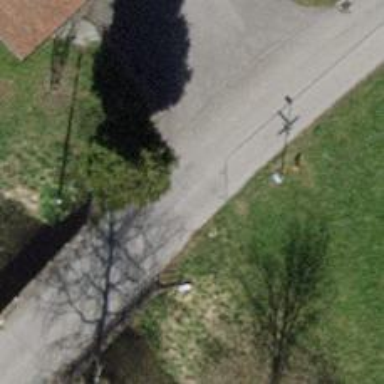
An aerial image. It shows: Residential road with asphalt surface that includes bridge.